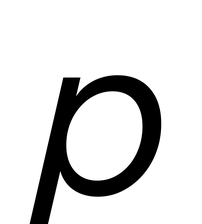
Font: InstrumentSans-Italic_Italic